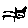
Label: cat